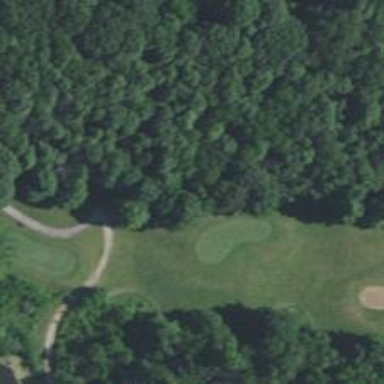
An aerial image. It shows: Footway that resembles golf path.